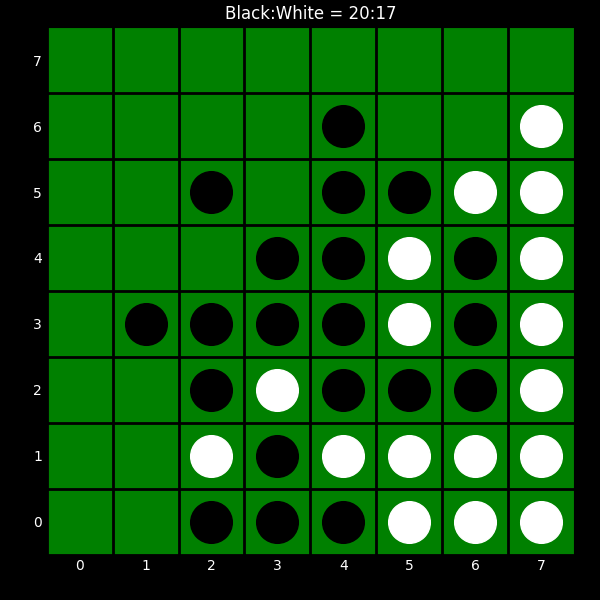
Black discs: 20
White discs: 17